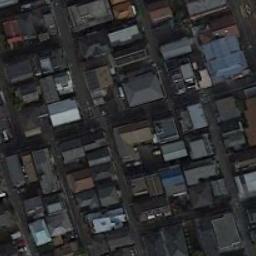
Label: dense_residential